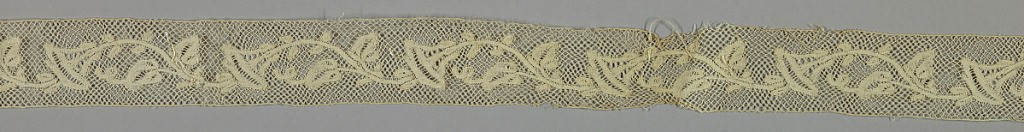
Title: Band
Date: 19th century
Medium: cotton Technique: bobbin lace (late Valenciennes ground)
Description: Curving stem with leaves and flowers on diamond mesh.